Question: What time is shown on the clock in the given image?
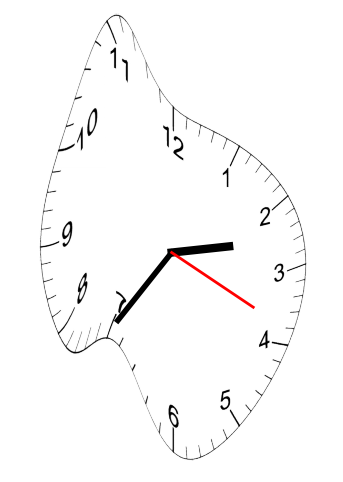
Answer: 02:35:19